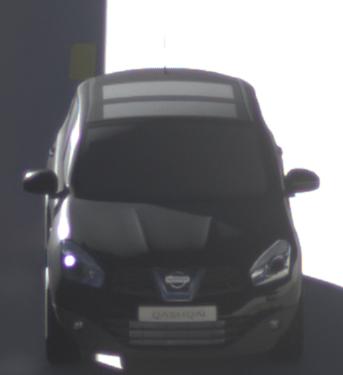
Make: Nissan
Model: Qashqai 1.6
Detailed model: Qashqai (J10)
Model produced from: 2010/03
Model produced until: 2010/08
Doors: 5
Color: black
Road condition: dry road
Daytime: sunrise or sunset
Contrast: high contrast